Question: > hello , i want to drawable animation for only grid view single child
but i could not find the proper solution for this

> this is sample pic where you can see the red circle , i just want the
drawable animation for that grid view child [red circle image].
Thanks....
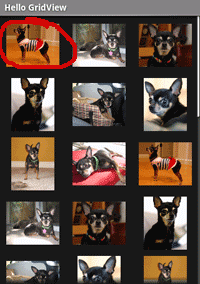
Answer: Here is solution .....
i just write the following code into getView method of Adapter class
'''
if (position == 0) {
v.setBackgroundResource(R.anim.frame);
mAnimation = (AnimationDrawable) v.getBackground();
v.postDelayed(new Runnable() {
public void run() {
if (mAnimation != null)
mAnimation .start();
}
}, 100);
}
'''